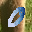
Label: 0